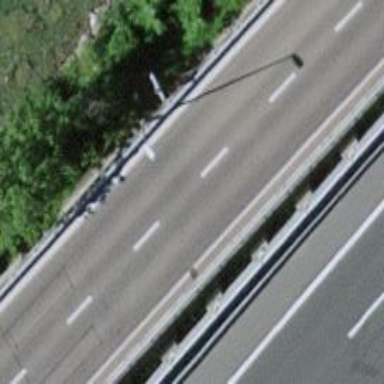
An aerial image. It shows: Asphalt bridge for motorway link.